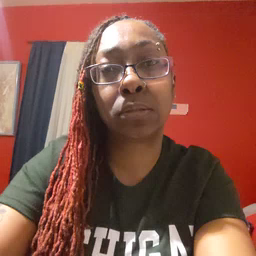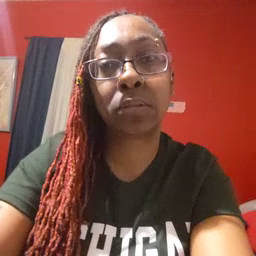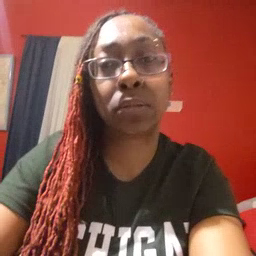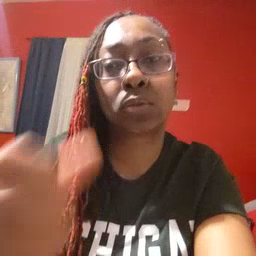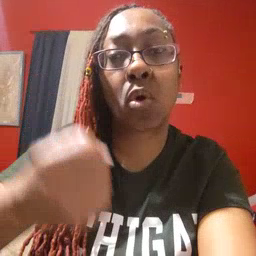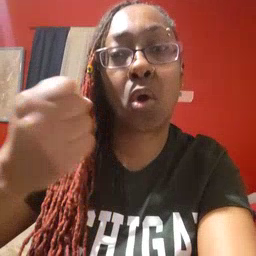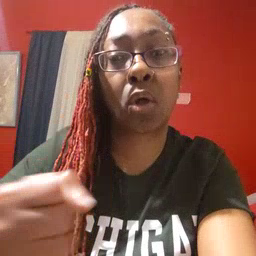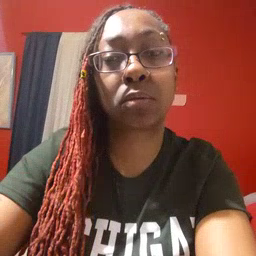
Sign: car